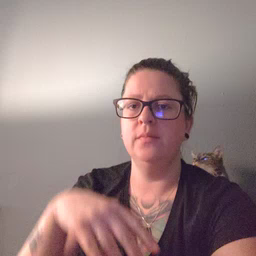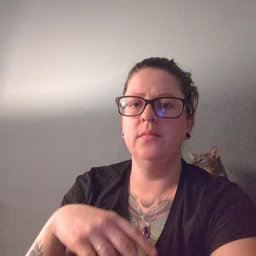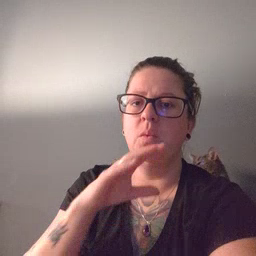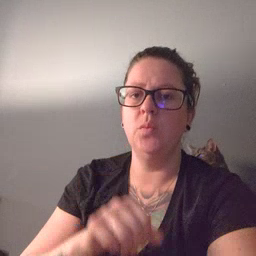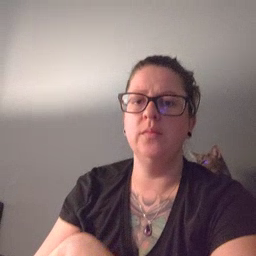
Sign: old